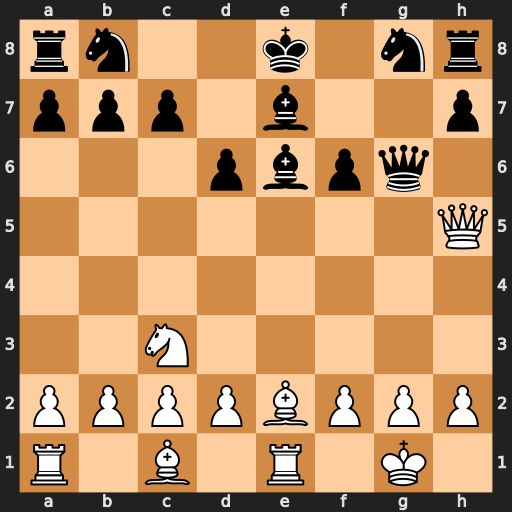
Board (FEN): rn2k1nr/ppp1b2p/3pbpq1/7Q/8/2N5/PPPPBPPP/R1B1R1K1
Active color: w
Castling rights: kq
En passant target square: -
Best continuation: Qb5+ Bd7 Qxb7 Bc6 Qc8+